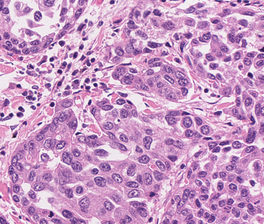
Tumor epithelial tissue: yes
Tumor-associated stroma tissue: yes
Normal tissue: no